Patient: sex F, age 34
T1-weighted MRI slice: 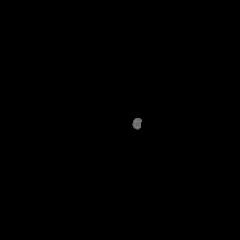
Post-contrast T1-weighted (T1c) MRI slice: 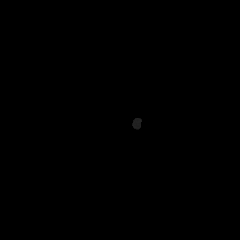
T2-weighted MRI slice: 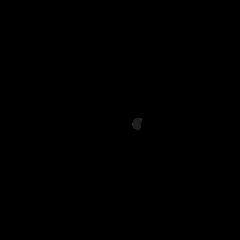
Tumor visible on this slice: no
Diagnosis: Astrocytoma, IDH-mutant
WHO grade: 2